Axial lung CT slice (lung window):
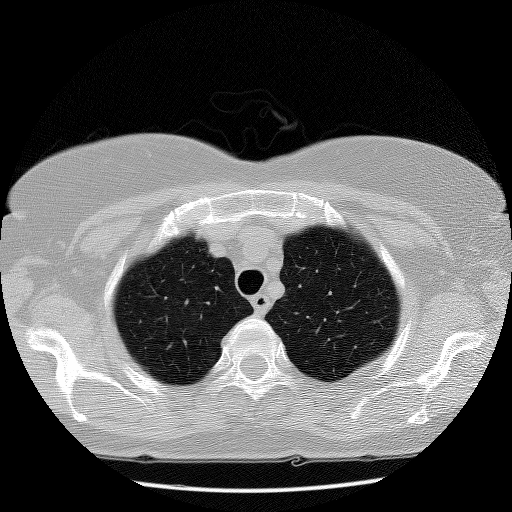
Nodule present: no